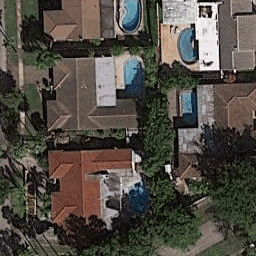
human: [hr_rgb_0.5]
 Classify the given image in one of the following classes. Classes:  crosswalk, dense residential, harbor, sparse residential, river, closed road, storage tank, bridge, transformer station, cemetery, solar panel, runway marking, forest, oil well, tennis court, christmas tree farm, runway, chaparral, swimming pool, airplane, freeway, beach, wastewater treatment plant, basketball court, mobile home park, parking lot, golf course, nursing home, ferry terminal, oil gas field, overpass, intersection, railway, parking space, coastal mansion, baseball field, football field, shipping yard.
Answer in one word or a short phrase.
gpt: coastal mansion